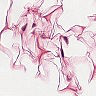
Metastatic tissue present: no